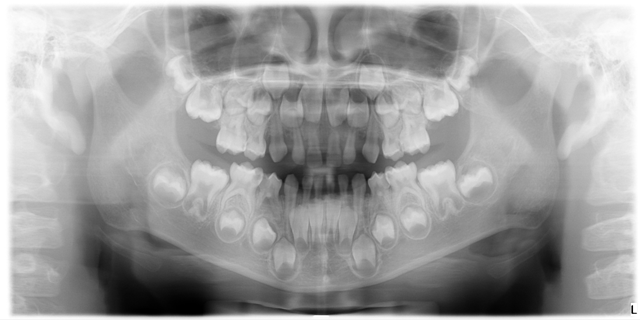
child